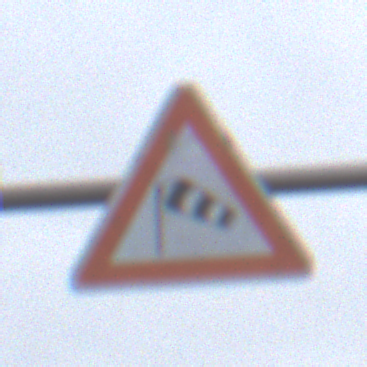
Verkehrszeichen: SeitenwindVonLinks
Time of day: MorningAfternoon
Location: Outdoor (Suburban)
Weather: Overcast
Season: NotSpecified
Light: Natural